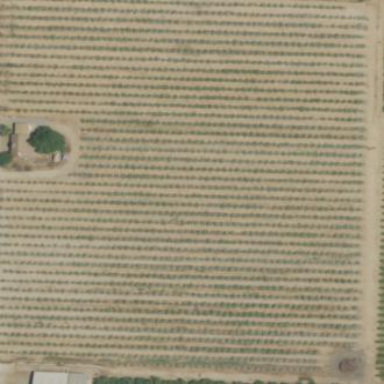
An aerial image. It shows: Vineyard.